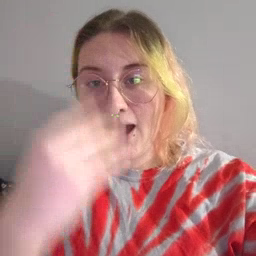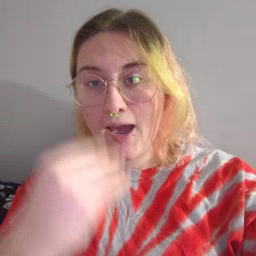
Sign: nap